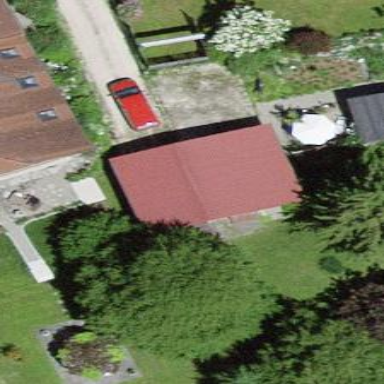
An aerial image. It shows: Garage.